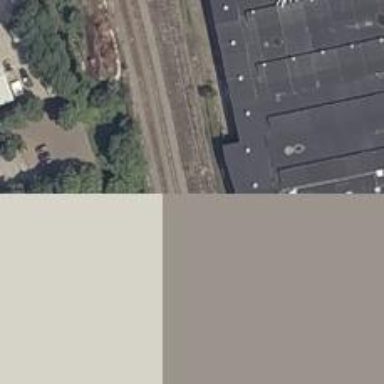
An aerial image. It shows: Railway spur service.